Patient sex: M
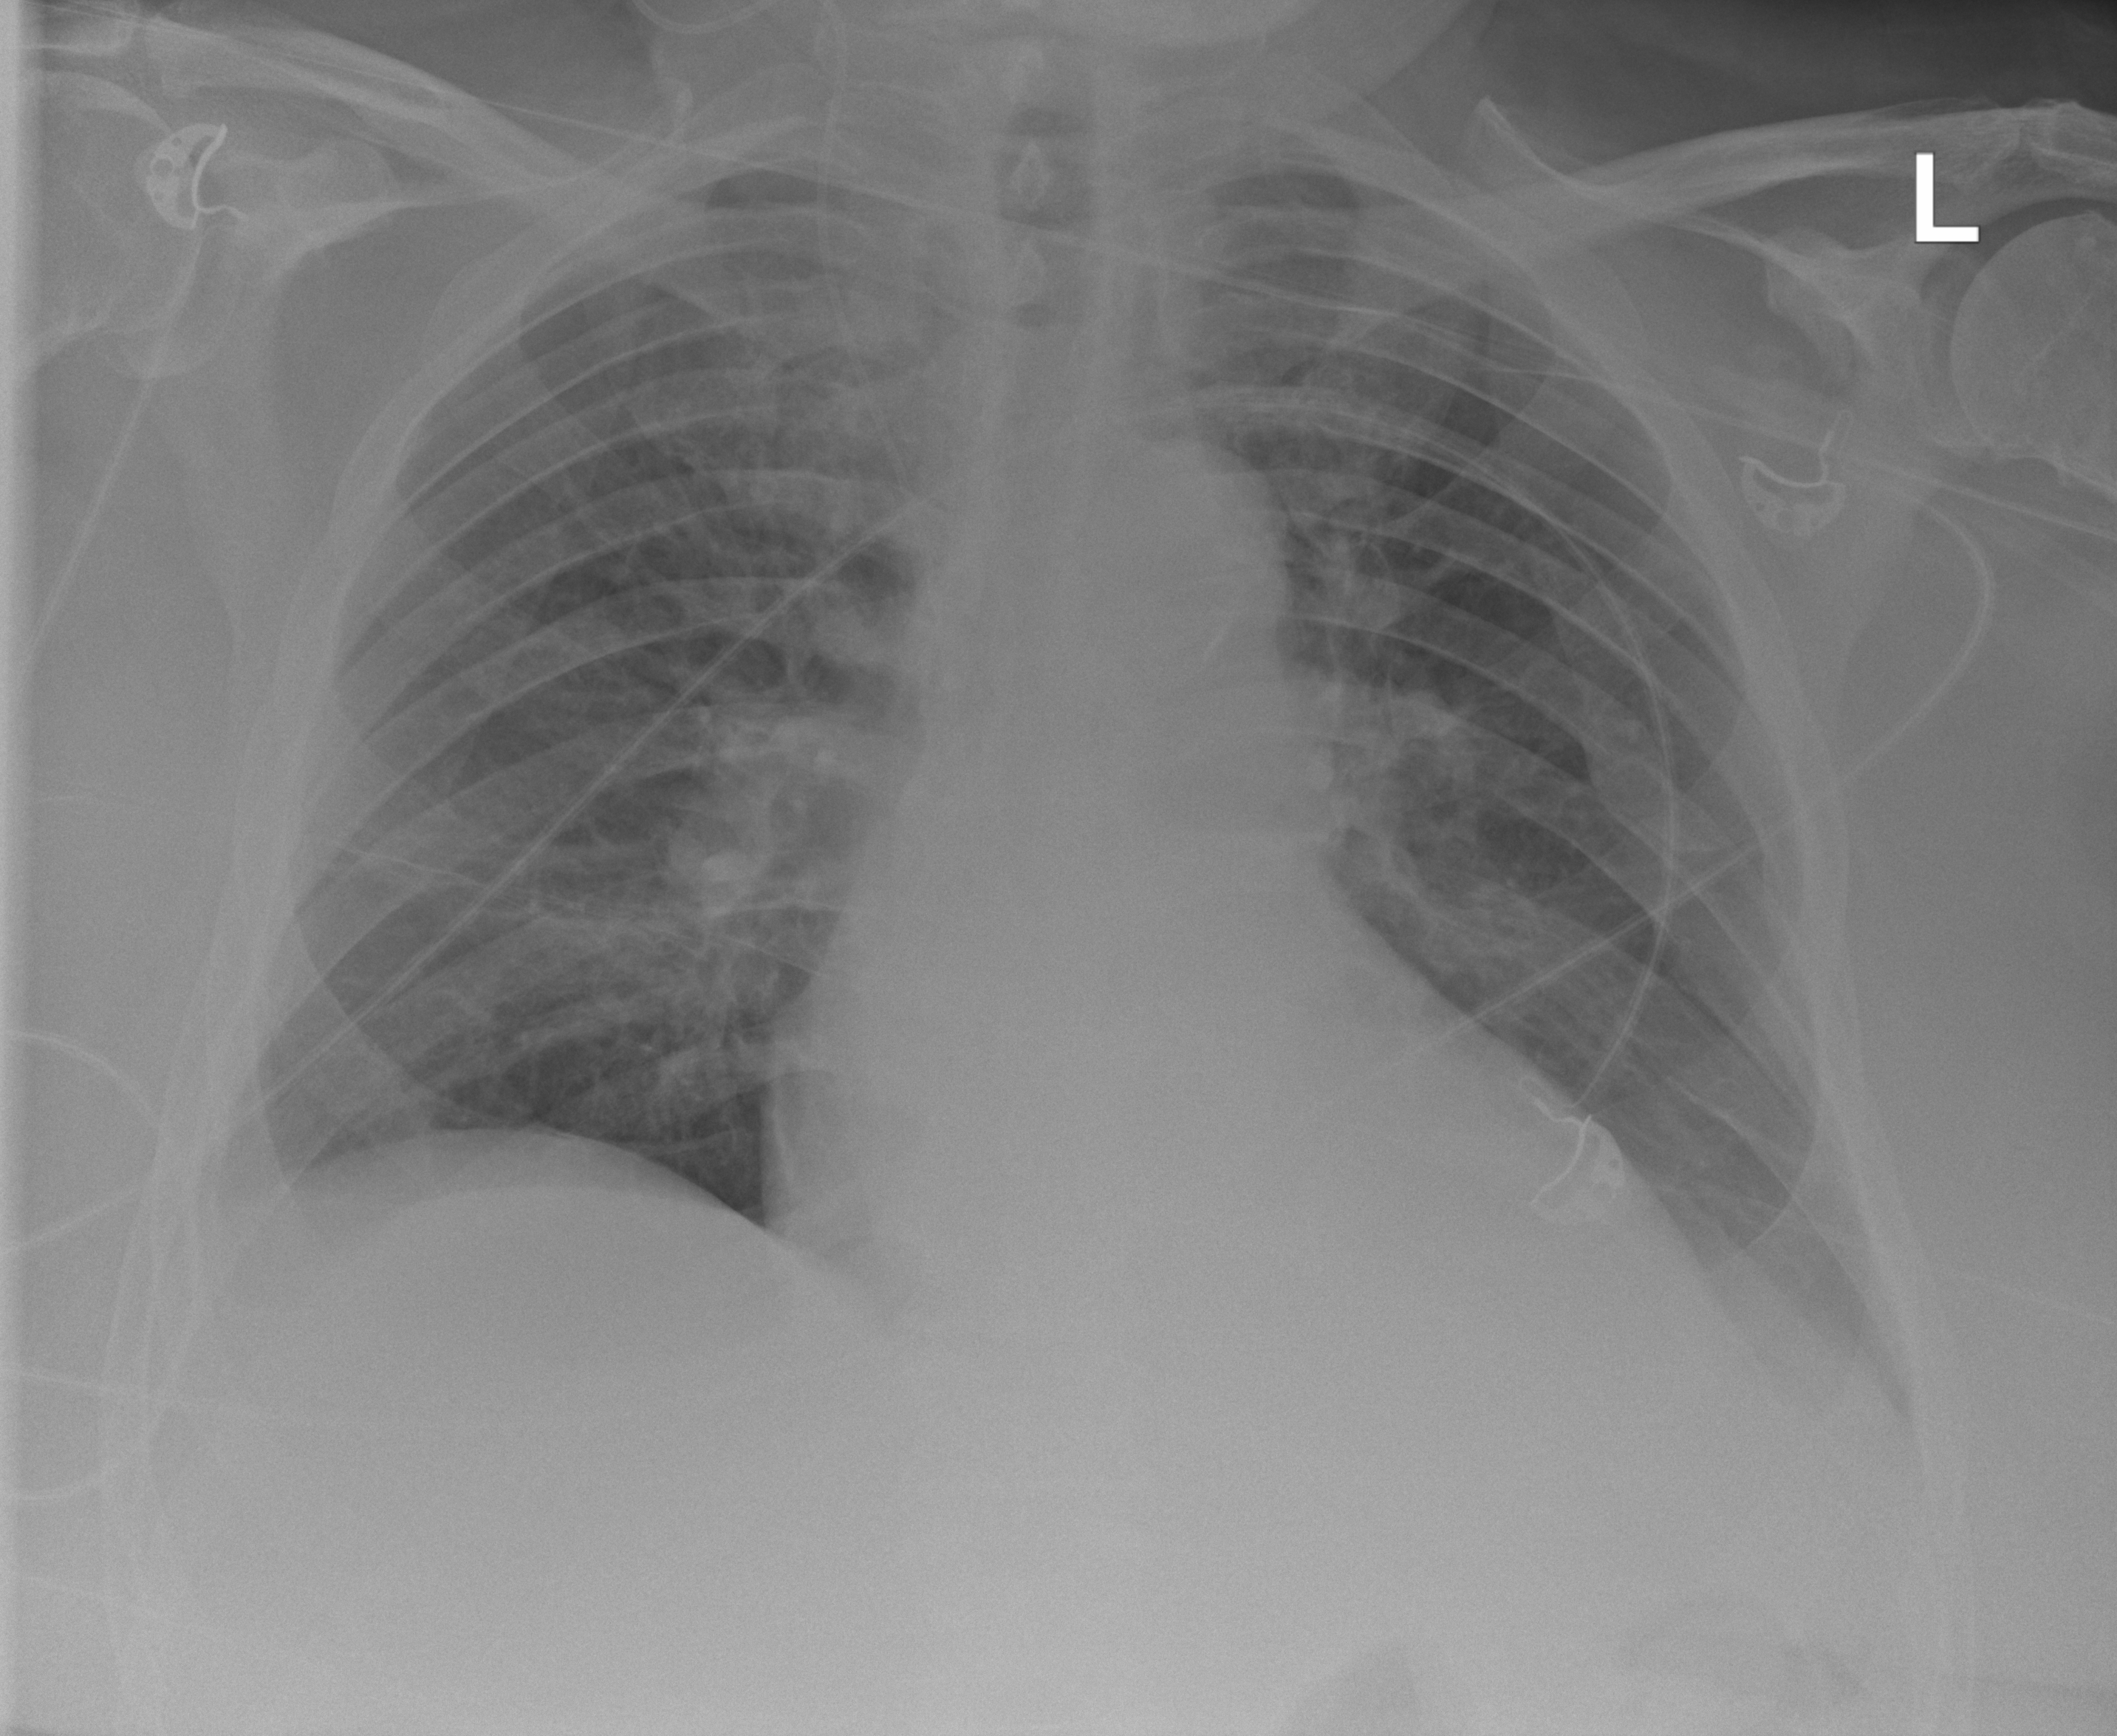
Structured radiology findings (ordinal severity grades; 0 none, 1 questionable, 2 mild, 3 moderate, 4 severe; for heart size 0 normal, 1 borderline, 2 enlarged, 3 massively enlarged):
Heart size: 2
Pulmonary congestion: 2
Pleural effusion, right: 0
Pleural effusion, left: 0
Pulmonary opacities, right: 2
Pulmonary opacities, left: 2
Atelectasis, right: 2
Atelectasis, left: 2